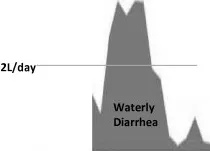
Clinical course of the patient. Abbreviations: CLDM, clindamycin; CPFX, ciprofloxacin; DIV, drip infusion; LZD, linezolide; MEPM, meropenem; MRSA, methicillin-resistant Staphylococcus aureus; MZN, metronidazole; TEIC, teicoplanin; VCM, vancomycin.
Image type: radiology (ct)